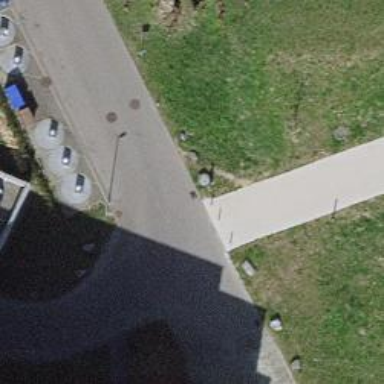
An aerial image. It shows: Residential road with asphalt surface.